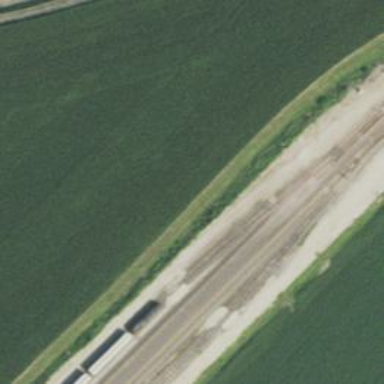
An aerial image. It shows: Trap point for railway derailment prevention.